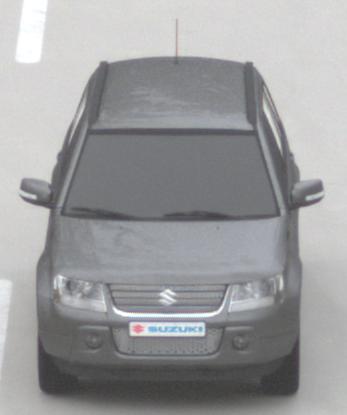
Make: Suzuki
Model: Grand Vitara
Detailed model: Gen. 1 JT
Model produced from: 2009
Model produced until: 2012
Doors: 5
Color: gray
Road condition: dry road
Daytime: midday
Contrast: low contrast